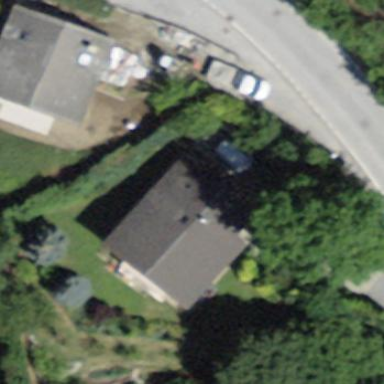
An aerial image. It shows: Detached building.